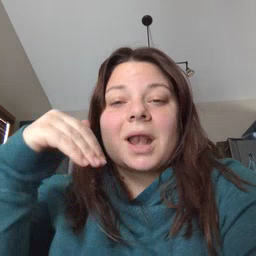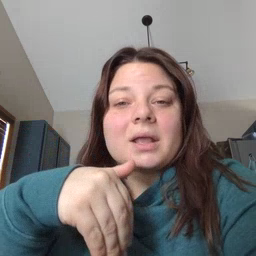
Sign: night